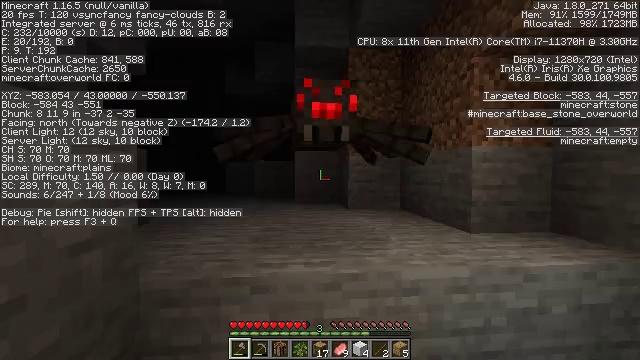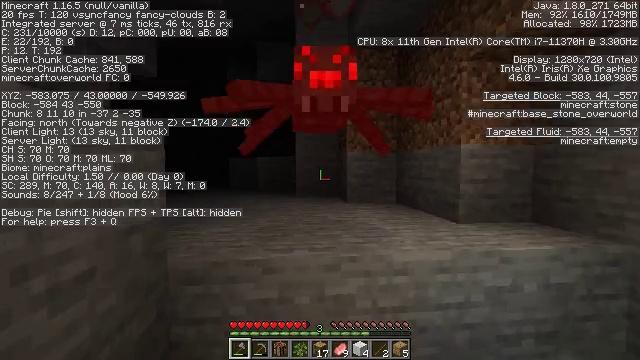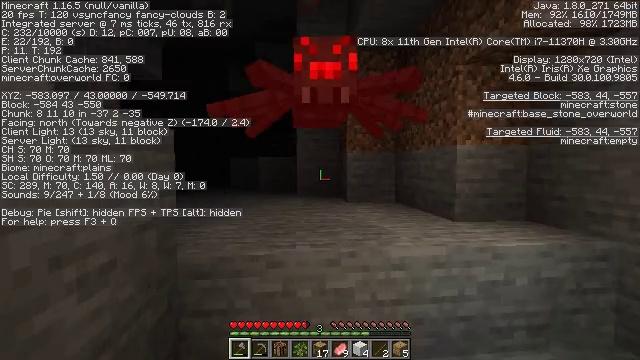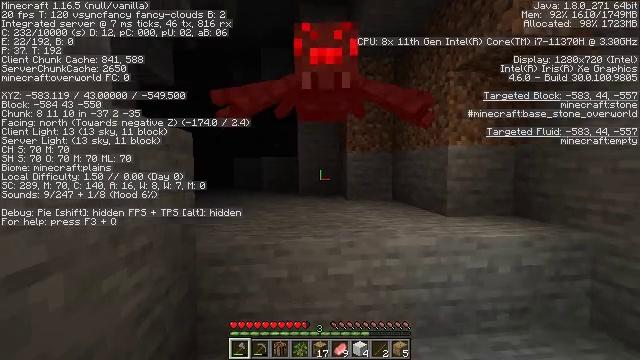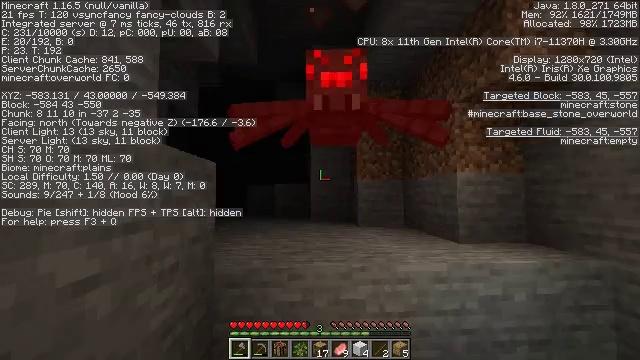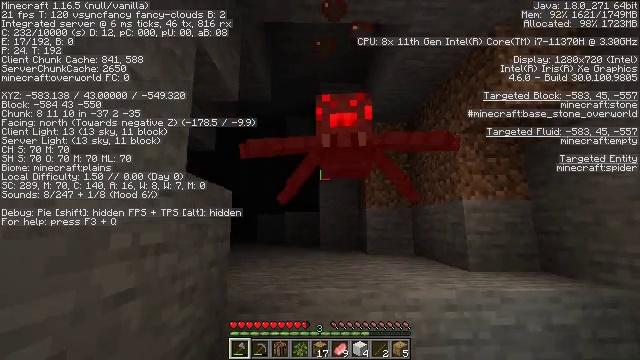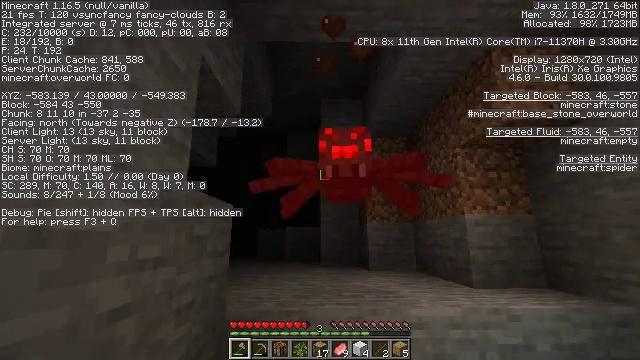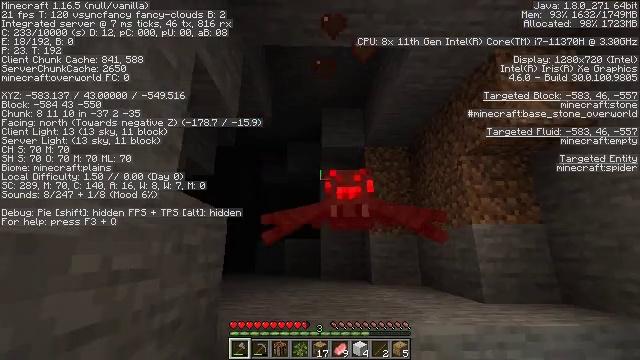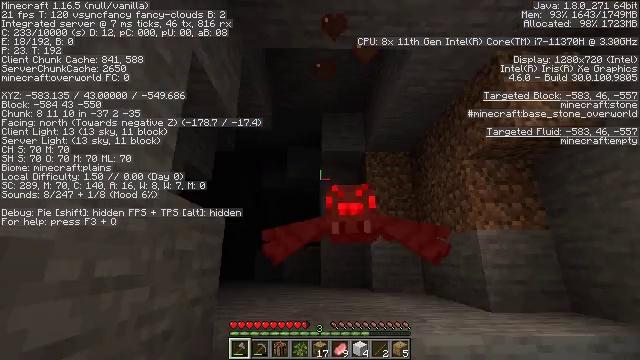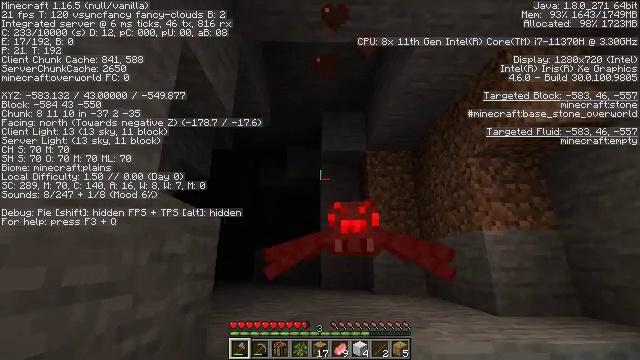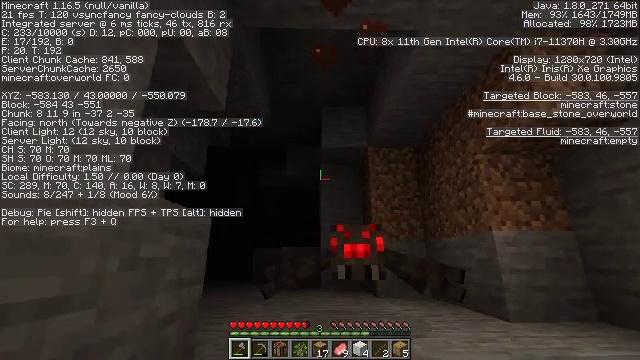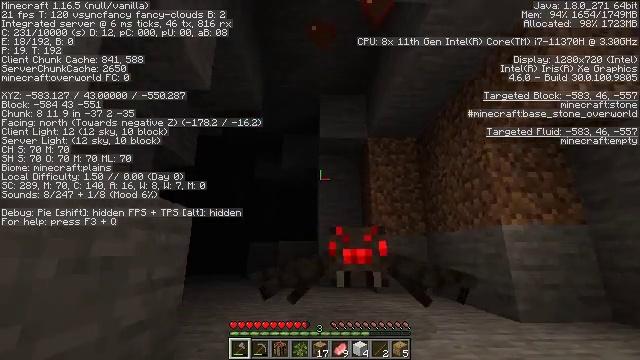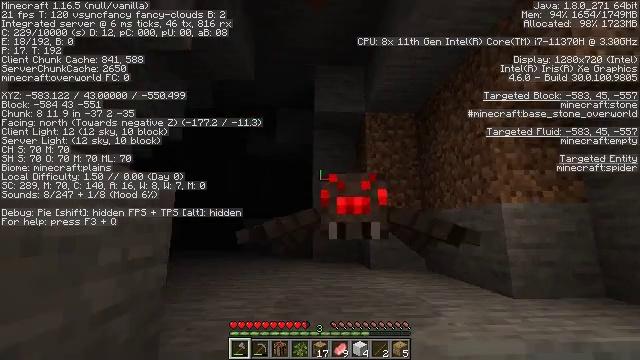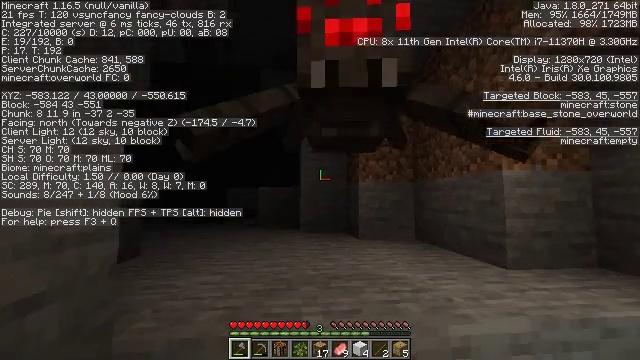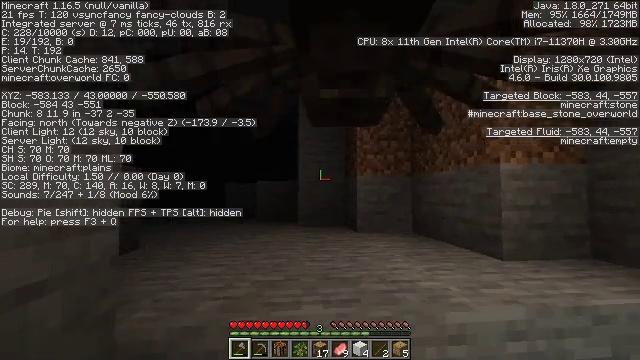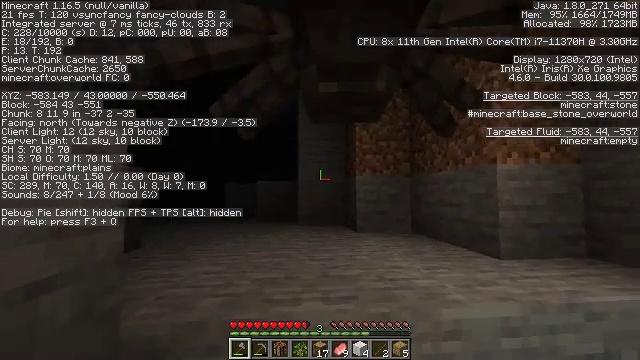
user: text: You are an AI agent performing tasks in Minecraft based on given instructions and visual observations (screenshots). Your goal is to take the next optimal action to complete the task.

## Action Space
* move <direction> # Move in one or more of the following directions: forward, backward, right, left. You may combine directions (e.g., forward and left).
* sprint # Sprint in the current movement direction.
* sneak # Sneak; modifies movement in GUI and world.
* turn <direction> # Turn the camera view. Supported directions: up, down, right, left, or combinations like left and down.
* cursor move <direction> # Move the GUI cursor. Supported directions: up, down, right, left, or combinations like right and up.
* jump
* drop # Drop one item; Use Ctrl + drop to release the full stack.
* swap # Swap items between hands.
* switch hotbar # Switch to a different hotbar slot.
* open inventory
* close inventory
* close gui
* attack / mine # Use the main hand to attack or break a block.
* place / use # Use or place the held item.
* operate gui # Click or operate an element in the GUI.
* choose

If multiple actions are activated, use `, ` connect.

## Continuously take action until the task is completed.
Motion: motion action
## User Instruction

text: Kill the spider.
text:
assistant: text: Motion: move back, turn down
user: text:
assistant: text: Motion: move back
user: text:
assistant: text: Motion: move back
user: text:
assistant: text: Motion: turn left and up
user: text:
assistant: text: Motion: turn left and up
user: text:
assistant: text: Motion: move forward, turn up
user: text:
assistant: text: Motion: move forward, turn up
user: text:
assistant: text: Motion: move forward, turn up
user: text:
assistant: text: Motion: move forward
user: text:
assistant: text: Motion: move forward
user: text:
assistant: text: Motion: move forward, turn down
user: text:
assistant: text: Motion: move forward, turn right and down
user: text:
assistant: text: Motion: turn right and down, attack / mine
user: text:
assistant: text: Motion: move back, turn down, attack / mine
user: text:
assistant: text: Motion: move back, attack / mine
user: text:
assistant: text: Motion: move back, turn down, attack / mine
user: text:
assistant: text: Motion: move back, turn down
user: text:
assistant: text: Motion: turn down